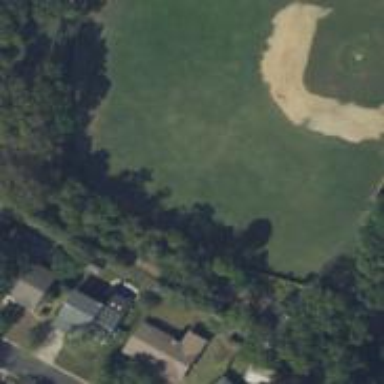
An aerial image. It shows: Baseball pitch for leisure land activities.